Question: I have two table tblEMP and tblChild.
In tblEMP, I have two column Empid and salary and in tblEMP salary value is currently null.
In tblChild, I have three column Childid, Empid and salary. whrere empid is from tblEMP.
I have datas as shown in below image.
Now I want to update Salary of tblEMP from salary of tblChild with matched EMPID.
For Example tblEMP : EMPID 1's salary would be : 2500 (tblChild ChildId 3) and
EMPID 2's salary would be : 500 (tblChild ChildId 4) and
EMPID 3's salary would be : 4000 (tblChild ChildId 6).
Thanks
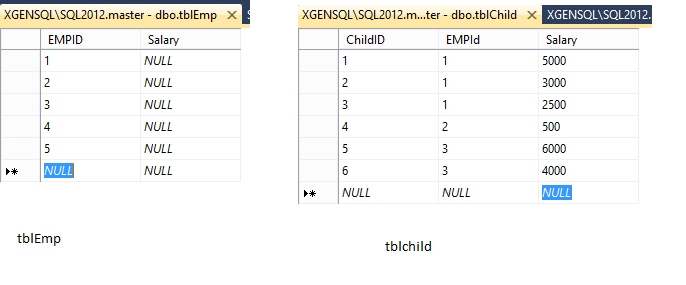
Answer: Try this:
'''
;with cte as
(select empid,max(childid) maxid
from child
group by empid)
update emp
set salary = c.salary
from
emp e
inner join cte t on e.empid = t.empid
inner join child c on t.maxid = c.childid
'''
Basically, you get the maximum 'ChildID' for each 'EmpID' and then do 2 joins - first between 'Emp' and the CTE based on 'EmpId' and then between the CTE and 'Child' on the 'ChildID', to get the desired records from the 'Child' table.